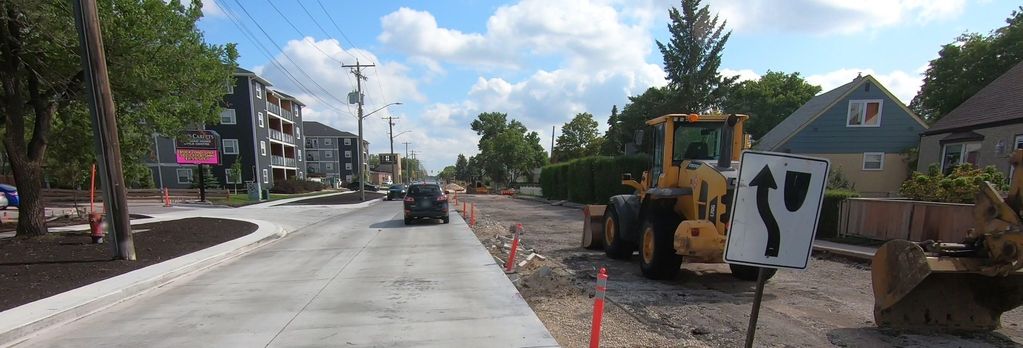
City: winnipeg